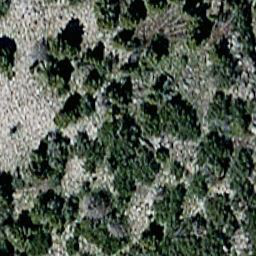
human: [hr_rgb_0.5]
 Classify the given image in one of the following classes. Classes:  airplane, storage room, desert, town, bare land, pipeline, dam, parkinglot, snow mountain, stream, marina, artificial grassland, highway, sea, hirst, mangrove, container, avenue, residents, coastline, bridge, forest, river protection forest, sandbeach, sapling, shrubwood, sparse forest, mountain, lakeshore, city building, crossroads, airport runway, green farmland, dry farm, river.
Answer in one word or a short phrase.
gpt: sparse forest